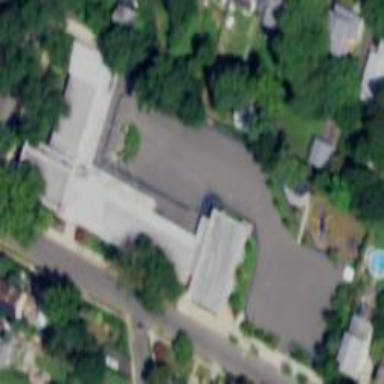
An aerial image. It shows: School.